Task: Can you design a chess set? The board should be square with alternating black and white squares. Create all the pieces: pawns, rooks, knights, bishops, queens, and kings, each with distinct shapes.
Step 3775:
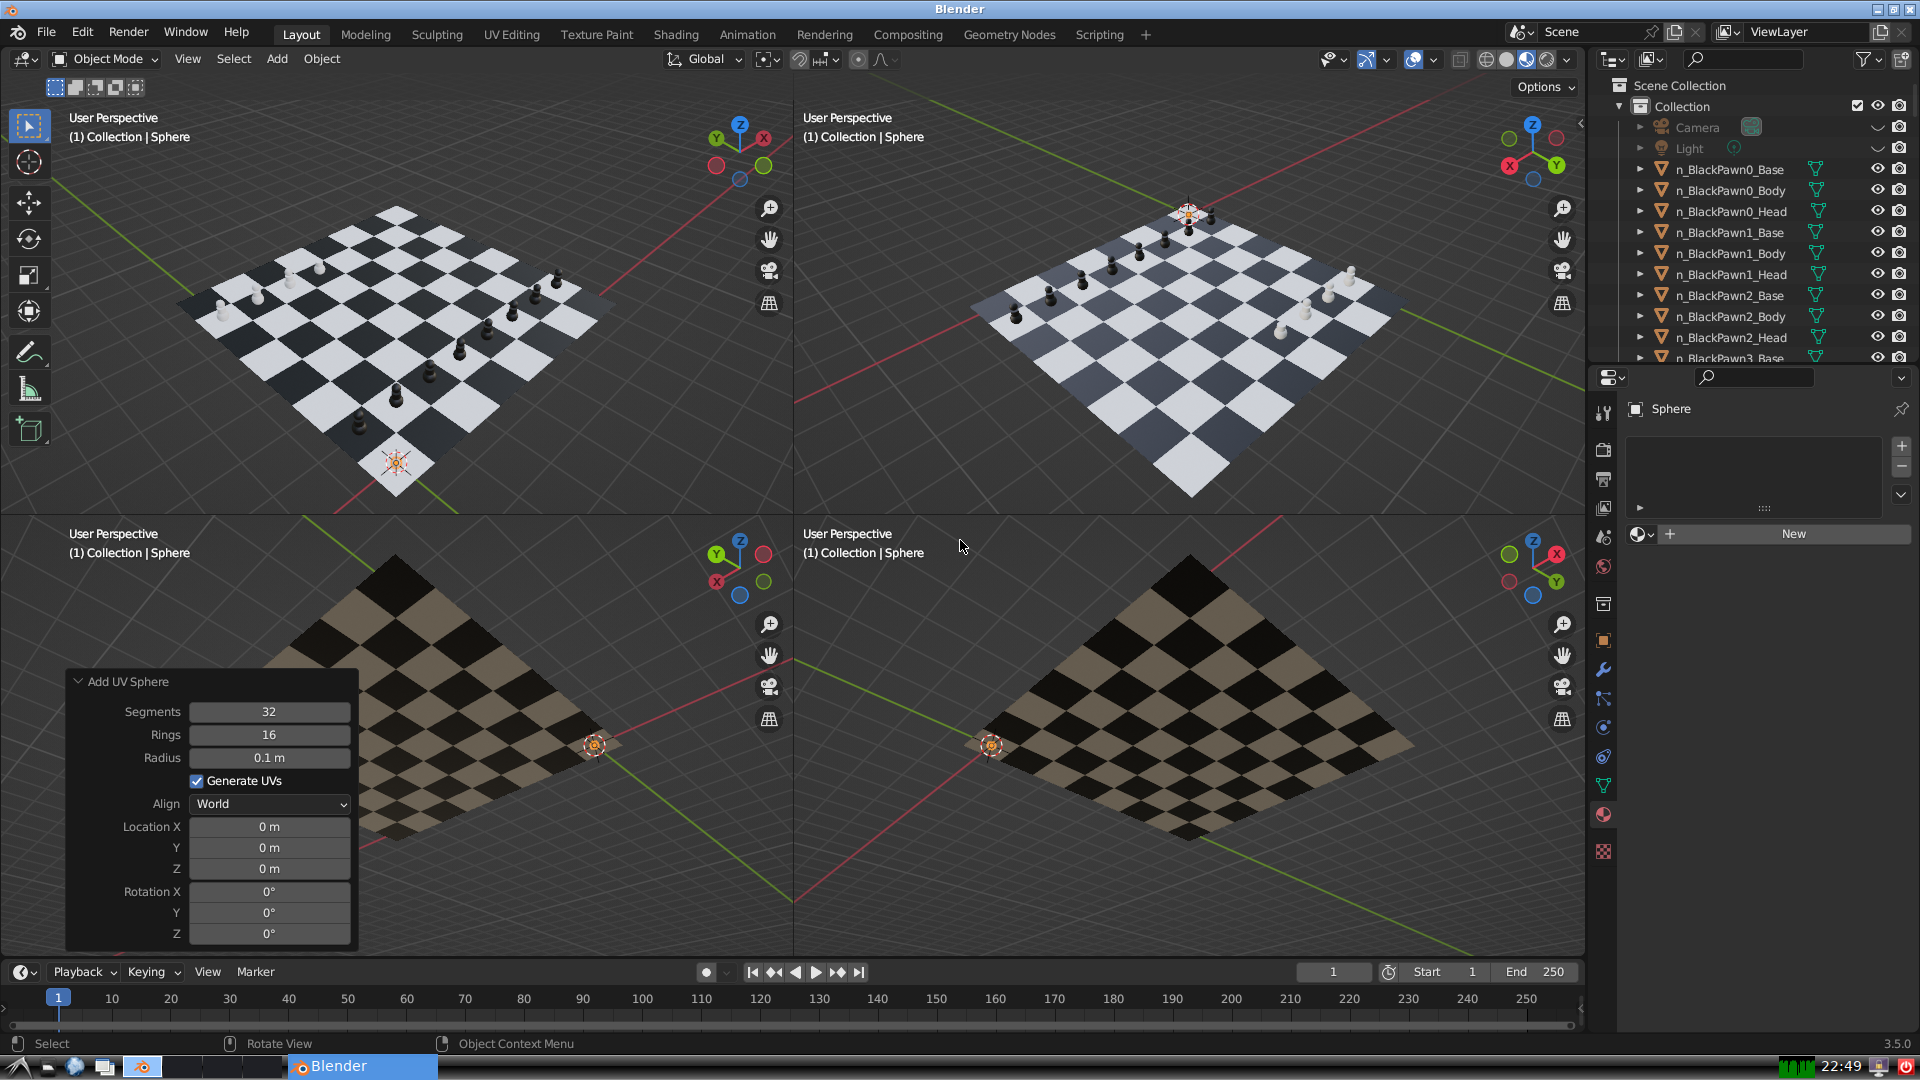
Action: {"mouse_move": [270, 827]}